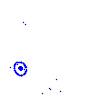
Particle: electron